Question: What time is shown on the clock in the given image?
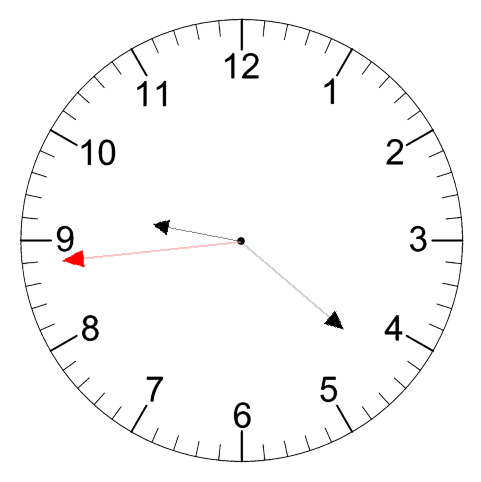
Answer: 09:21:44